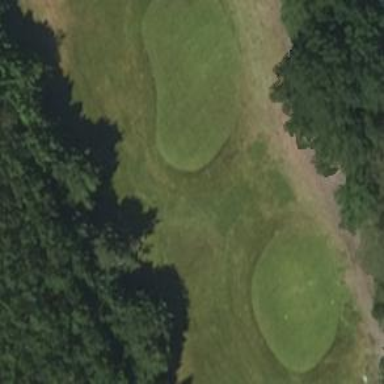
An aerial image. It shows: Golf tee.